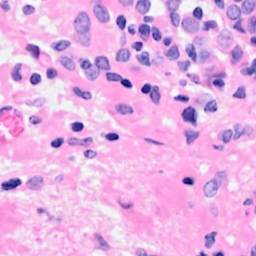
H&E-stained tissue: Breast